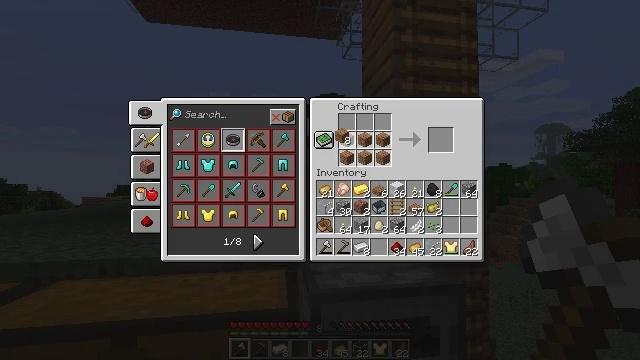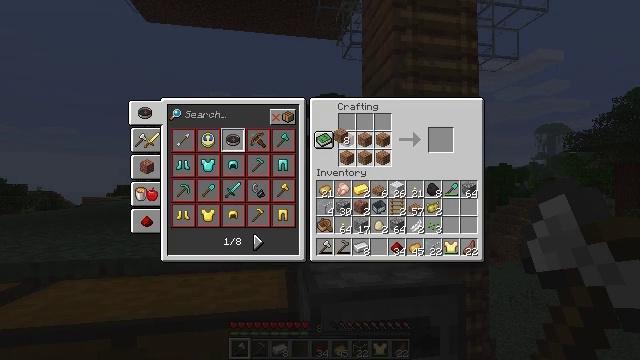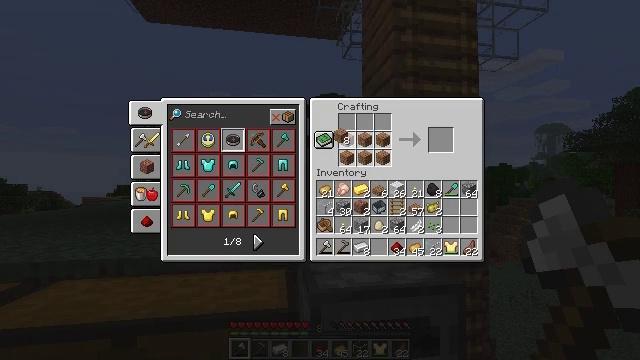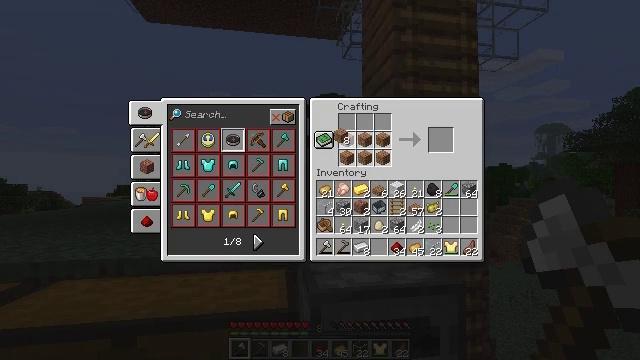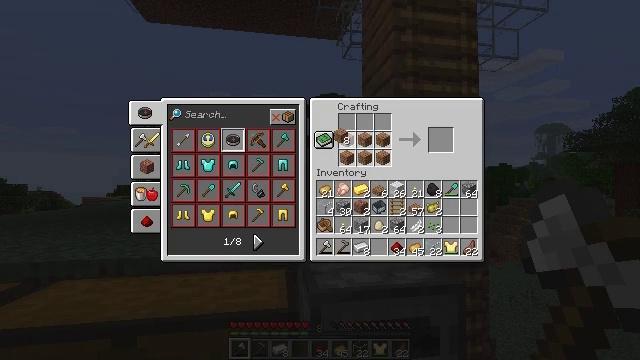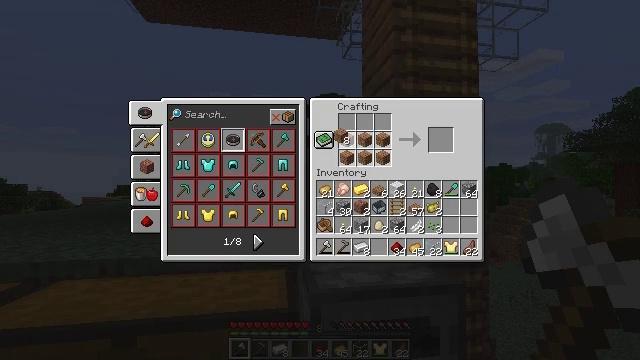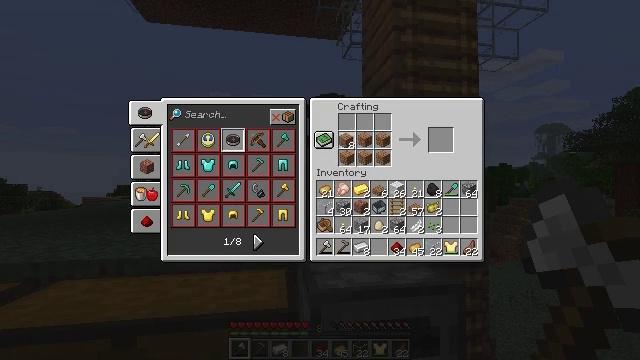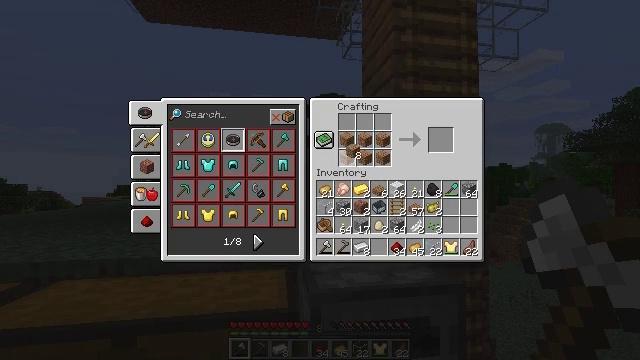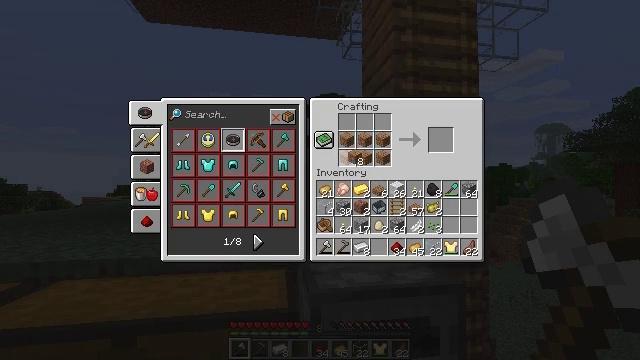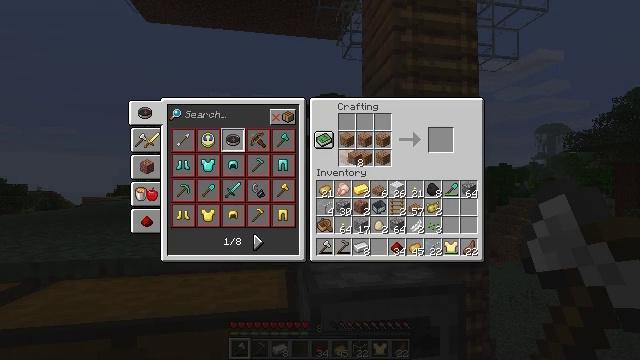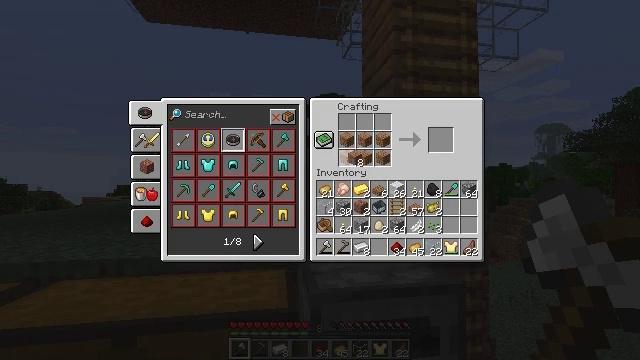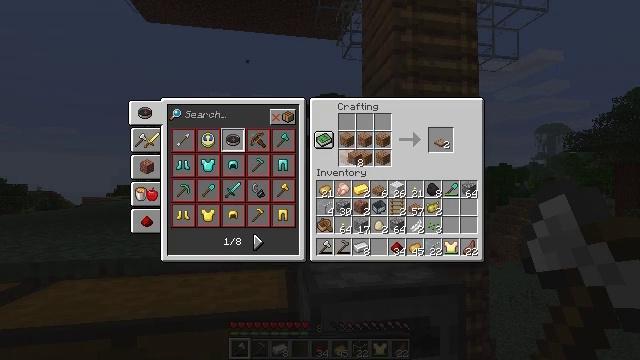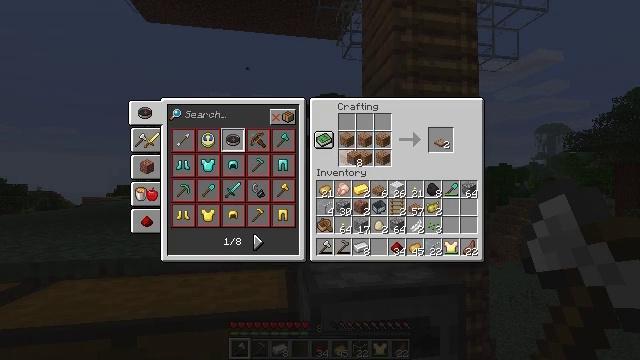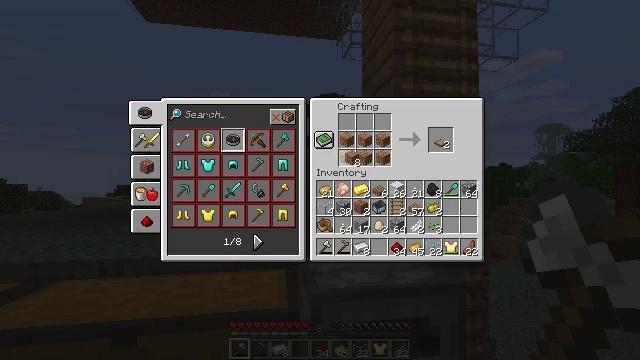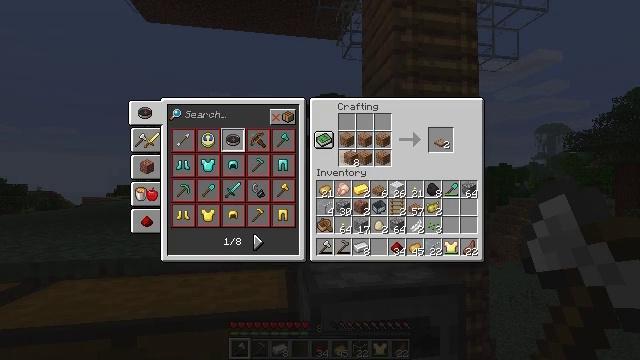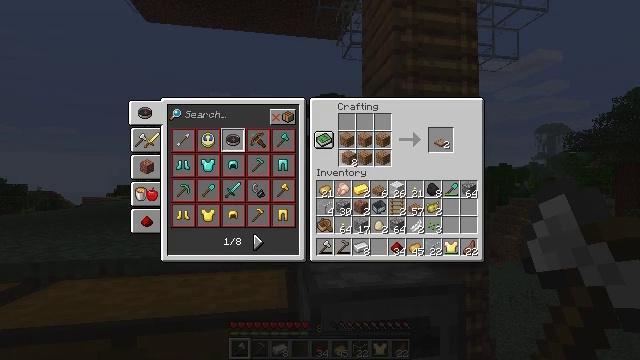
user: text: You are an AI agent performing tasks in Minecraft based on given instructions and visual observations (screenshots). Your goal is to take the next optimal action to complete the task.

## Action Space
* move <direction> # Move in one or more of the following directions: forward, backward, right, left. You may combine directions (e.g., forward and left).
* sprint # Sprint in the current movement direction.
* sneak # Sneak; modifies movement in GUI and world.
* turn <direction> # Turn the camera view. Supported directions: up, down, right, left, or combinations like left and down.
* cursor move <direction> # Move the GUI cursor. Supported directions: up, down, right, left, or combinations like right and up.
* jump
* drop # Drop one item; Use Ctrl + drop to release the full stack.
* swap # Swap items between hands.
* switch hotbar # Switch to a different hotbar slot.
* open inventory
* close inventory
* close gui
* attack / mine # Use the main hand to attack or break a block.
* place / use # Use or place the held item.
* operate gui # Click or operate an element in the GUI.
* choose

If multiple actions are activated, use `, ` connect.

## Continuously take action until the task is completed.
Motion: motion action
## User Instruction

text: Use the crafting table to make a jungle trapdoor.
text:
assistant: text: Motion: choose
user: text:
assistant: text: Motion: choose
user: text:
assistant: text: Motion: choose
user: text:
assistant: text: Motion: choose
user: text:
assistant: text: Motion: choose
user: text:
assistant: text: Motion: no_op
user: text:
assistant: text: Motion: cursor move right and down
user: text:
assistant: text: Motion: no_op
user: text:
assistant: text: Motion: no_op
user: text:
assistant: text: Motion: no_op
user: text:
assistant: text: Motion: no_op
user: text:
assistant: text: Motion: no_op
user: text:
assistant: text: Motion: no_op
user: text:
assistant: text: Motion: no_op
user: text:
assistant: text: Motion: no_op
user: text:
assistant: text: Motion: no_op
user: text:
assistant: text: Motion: no_op
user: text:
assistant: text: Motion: no_op
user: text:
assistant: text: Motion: no_op
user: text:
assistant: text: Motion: no_op
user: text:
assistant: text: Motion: no_op
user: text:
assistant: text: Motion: no_op
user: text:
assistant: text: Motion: choose
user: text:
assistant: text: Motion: choose
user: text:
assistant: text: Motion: choose
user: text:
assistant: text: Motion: cursor move right, choose
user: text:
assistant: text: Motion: cursor move right, choose
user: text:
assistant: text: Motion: choose
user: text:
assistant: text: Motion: choose
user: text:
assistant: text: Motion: choose